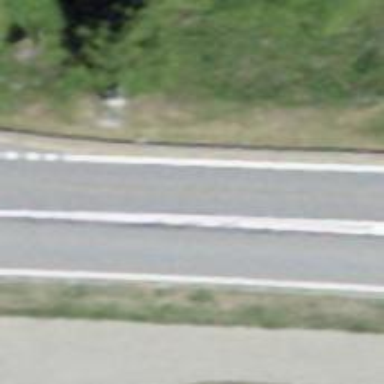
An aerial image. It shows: Asphalt road classified as primary highway.